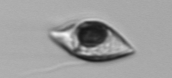
Label: Amphidinium